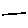
Label: line